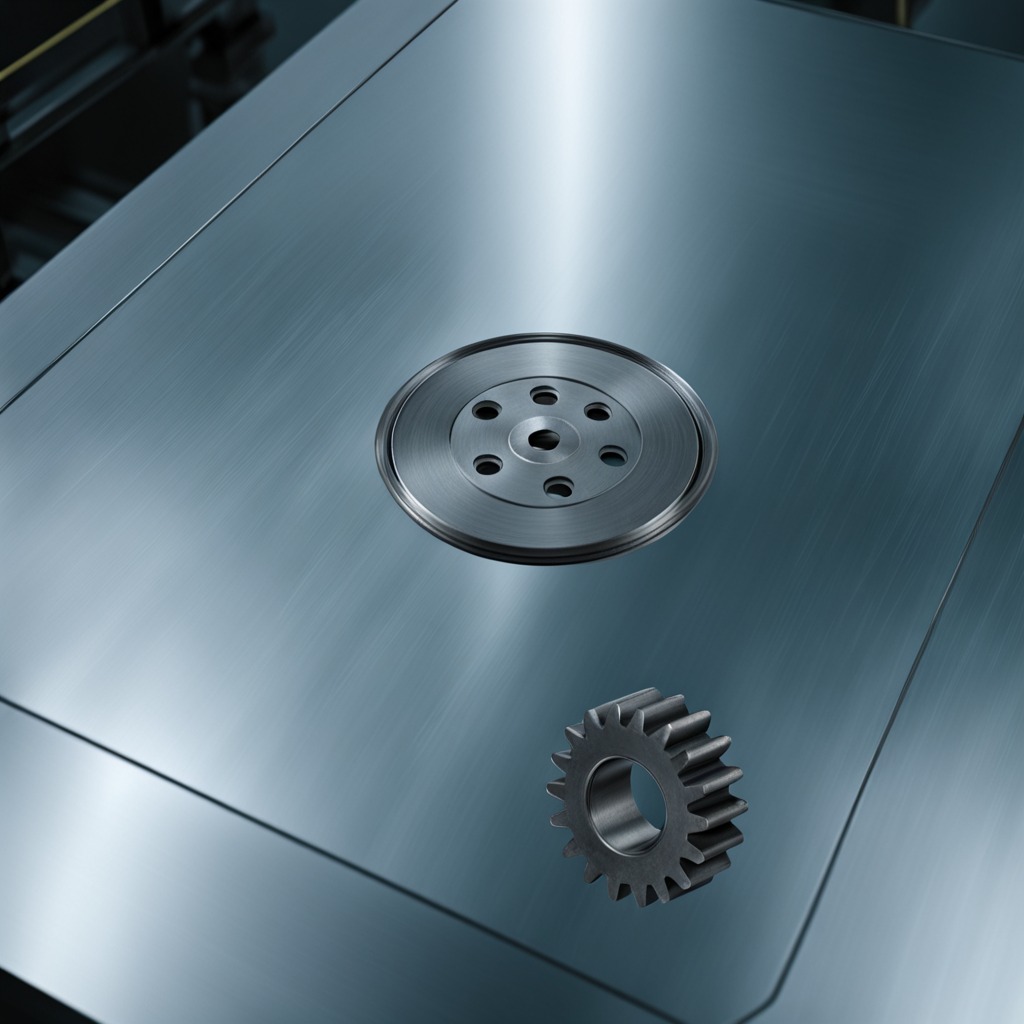
A steel gear with teeth is lying on a metal table in a machine shop under fluorescent lights.